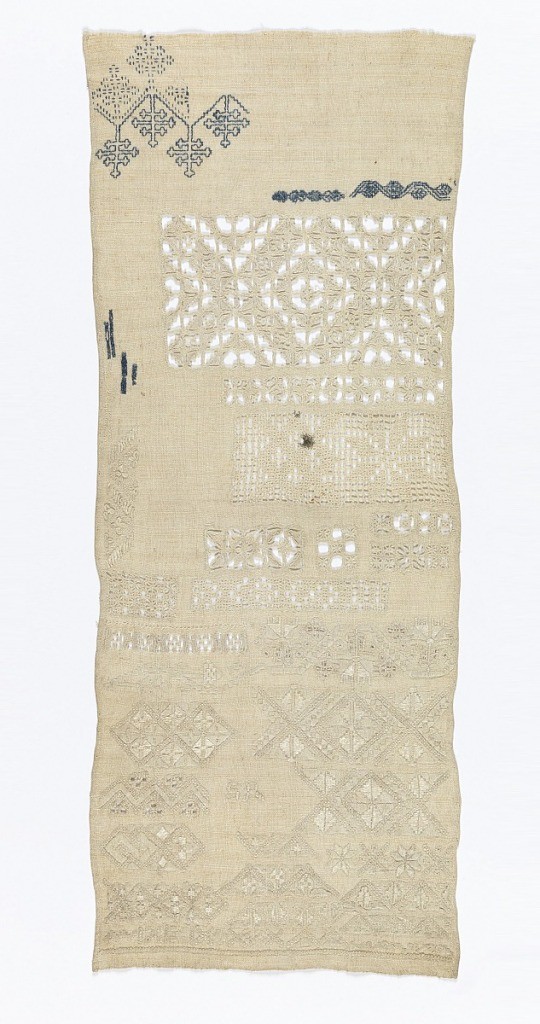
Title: Sampler
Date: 17th century
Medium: linen embroidery on linen Technique: double running, long-armed cross, eyelet, satin, buttonhole, marking cross, cross, herringbone and back stitches, withdrawn element work with needle lace fillings
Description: Cross borders of geometrical patterns.